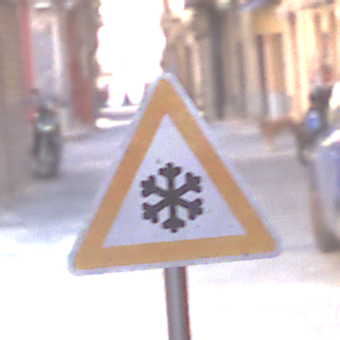
Verkehrszeichen: SchneeOderEisglaette
Umgebung: Outdoor, Urban
Tageszeit: MorningAfternoon
Wetter: Clear
Licht: Natural
Jahreszeit: NotSpecified
Kontrast: MediumContrast